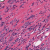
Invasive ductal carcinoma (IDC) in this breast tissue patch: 1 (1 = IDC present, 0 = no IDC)